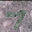
Label: 7